Aerial crown-view tile of a tropical tree (Barro Colorado Island, Panama), acquired 20250818:
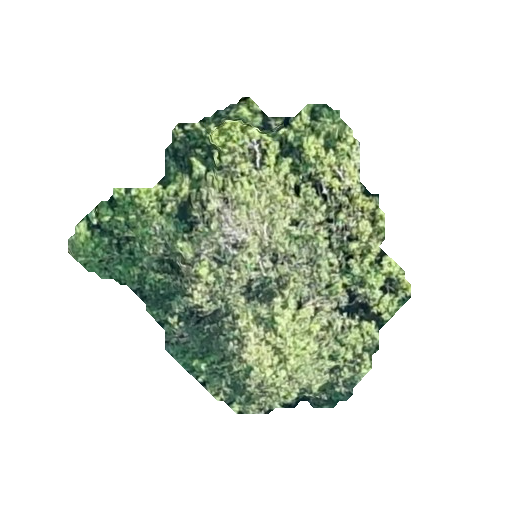
Species: Guapira myrtiflora
GBIF accepted scientific name: Guapira myrtiflora
Crown area: 97.243 m²